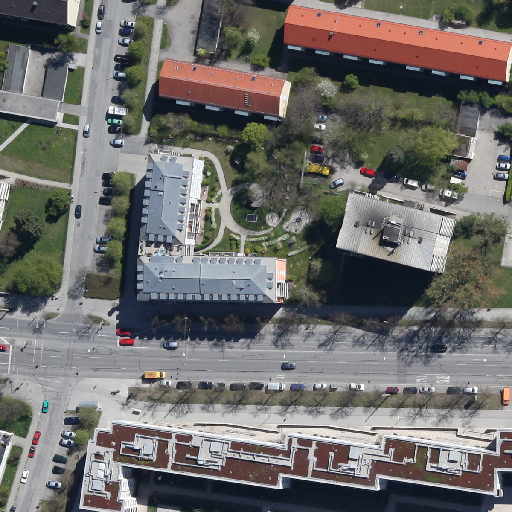
Referring expression: paved road